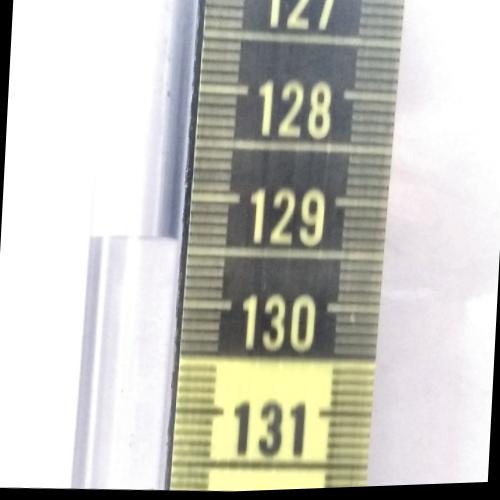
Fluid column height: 129.4 cm